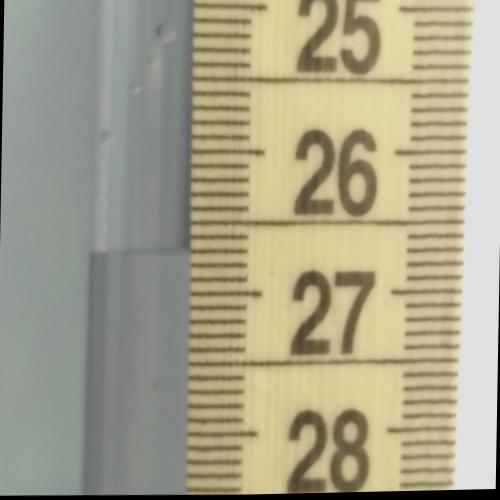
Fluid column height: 26.7 cm